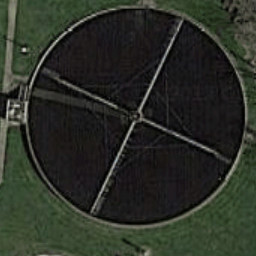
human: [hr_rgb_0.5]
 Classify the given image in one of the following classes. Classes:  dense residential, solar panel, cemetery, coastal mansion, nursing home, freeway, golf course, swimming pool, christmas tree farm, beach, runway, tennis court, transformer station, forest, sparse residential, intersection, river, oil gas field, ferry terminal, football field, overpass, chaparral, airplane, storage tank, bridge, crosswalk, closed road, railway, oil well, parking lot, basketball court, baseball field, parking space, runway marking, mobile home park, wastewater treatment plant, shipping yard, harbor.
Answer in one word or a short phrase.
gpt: wastewater treatment plant